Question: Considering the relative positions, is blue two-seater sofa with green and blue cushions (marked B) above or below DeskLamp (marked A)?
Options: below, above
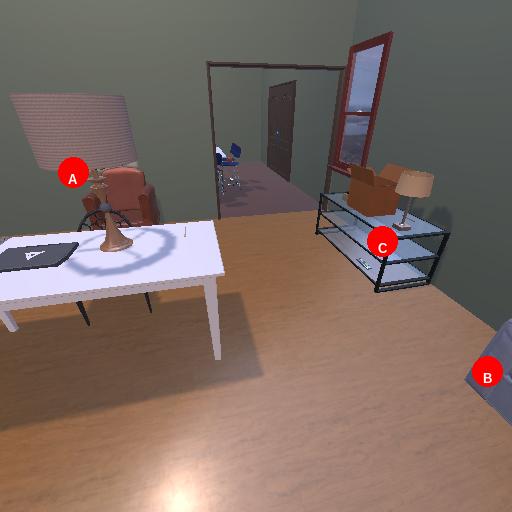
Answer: below